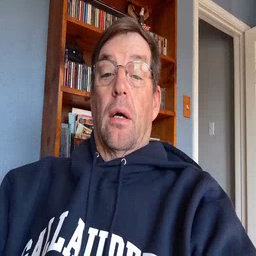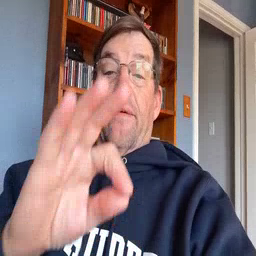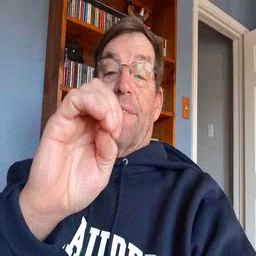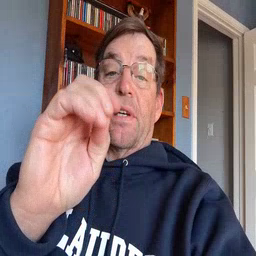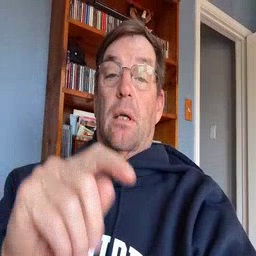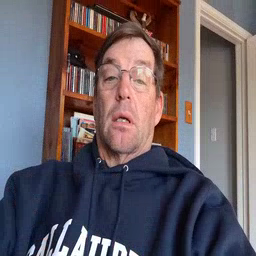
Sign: feet